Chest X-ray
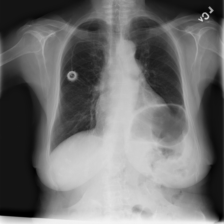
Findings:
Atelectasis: positive
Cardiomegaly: negative
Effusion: positive
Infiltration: positive
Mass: negative
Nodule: negative
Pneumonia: negative
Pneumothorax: negative
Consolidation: negative
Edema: negative
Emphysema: negative
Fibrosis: negative
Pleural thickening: negative
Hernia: negative